Aerial crown-view tile of a tropical tree (Barro Colorado Island, Panama), acquired 20240716:
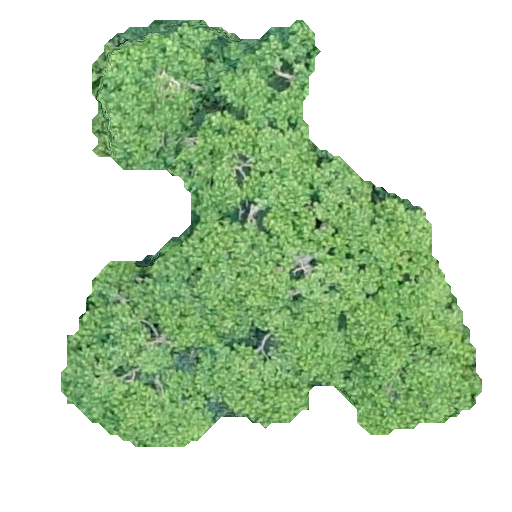
Species: Trattinnickia aspera
GBIF accepted scientific name: Trattinnickia aspera
Crown area: 177.368 m²